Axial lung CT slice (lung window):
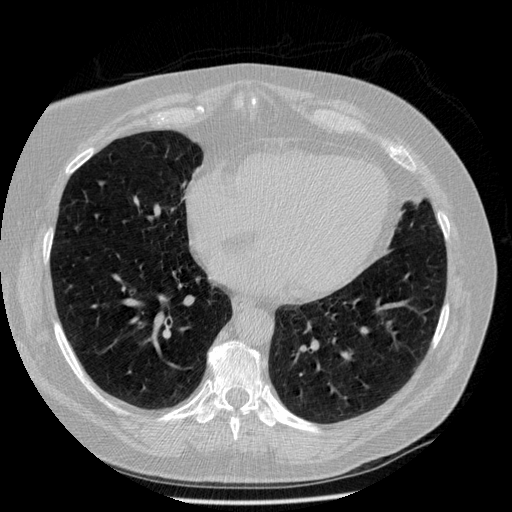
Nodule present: no